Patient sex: F
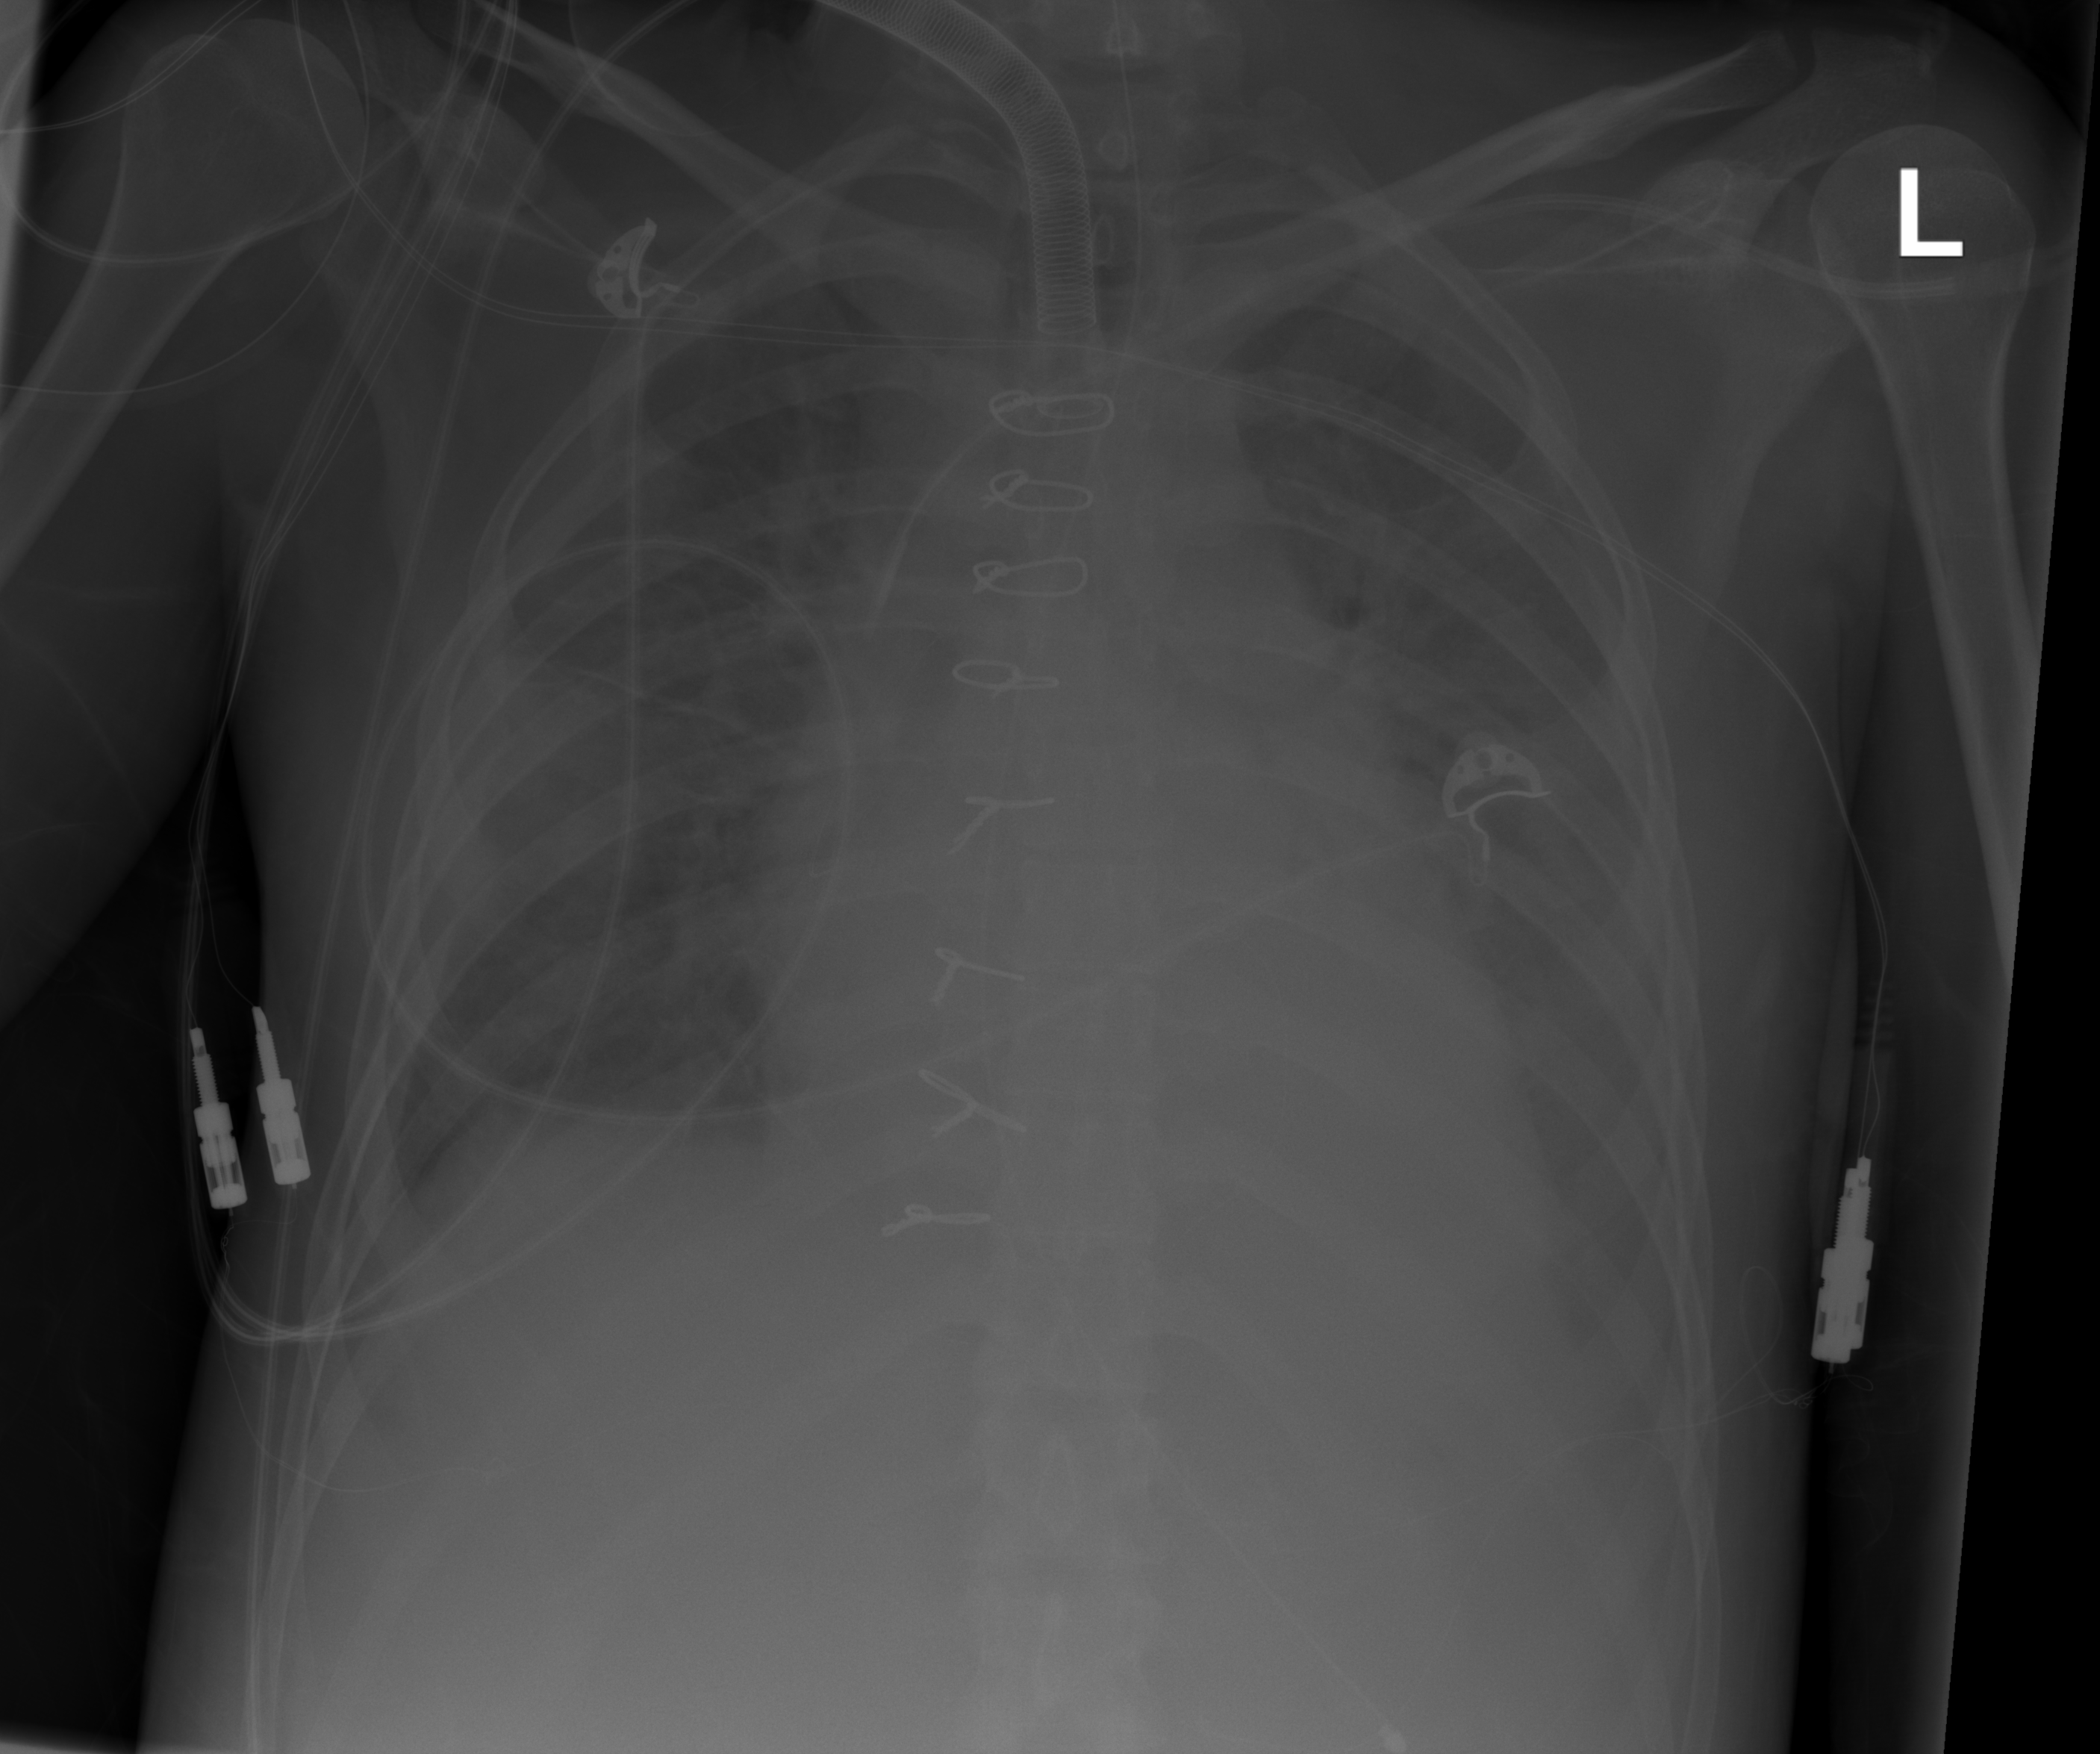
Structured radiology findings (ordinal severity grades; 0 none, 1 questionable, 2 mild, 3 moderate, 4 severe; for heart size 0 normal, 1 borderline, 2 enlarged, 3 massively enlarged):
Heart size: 2
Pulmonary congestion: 2
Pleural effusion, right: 2
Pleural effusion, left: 2
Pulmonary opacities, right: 3
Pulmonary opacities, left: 3
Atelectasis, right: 2
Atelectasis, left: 2